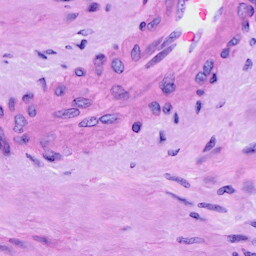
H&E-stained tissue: Cervix